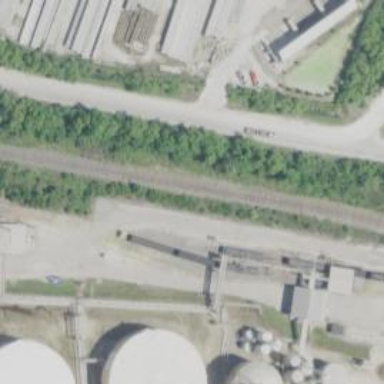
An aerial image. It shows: Railway spur junction.